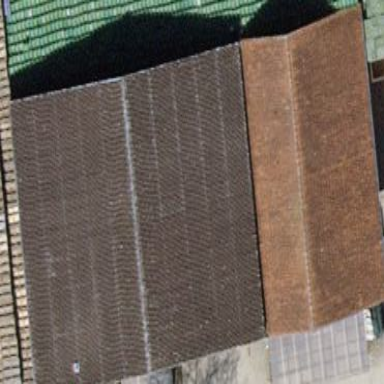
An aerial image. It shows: Farm auxiliary building with gabled roof.